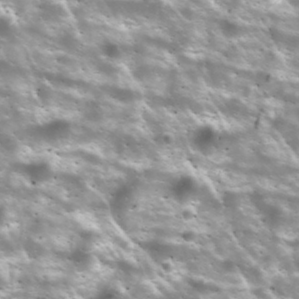
Label: non_frost